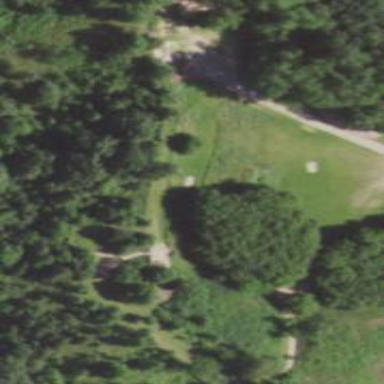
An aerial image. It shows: The starting point of disc golf course.